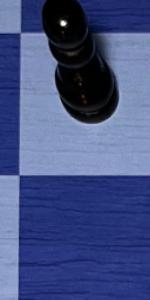
Label: Empty